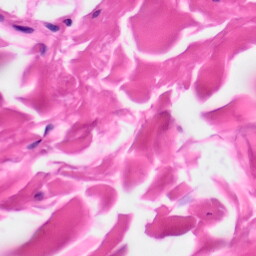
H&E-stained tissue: Skin